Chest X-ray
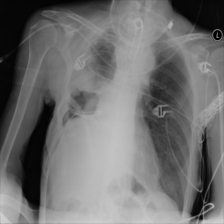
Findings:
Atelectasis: negative
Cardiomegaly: negative
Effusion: negative
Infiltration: negative
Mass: negative
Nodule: negative
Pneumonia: negative
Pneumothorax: negative
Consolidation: negative
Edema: negative
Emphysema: negative
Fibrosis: negative
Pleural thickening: negative
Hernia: negative